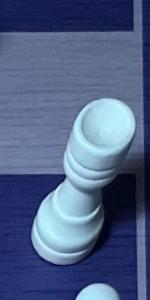
Label: Rook_White